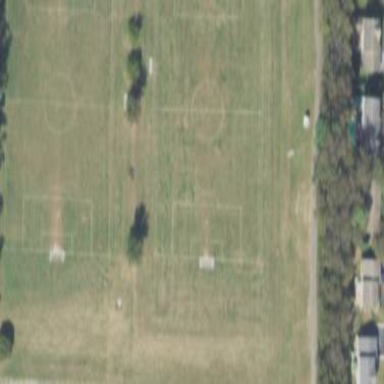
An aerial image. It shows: Soccer pitch for outdoor sports and leisure activities.